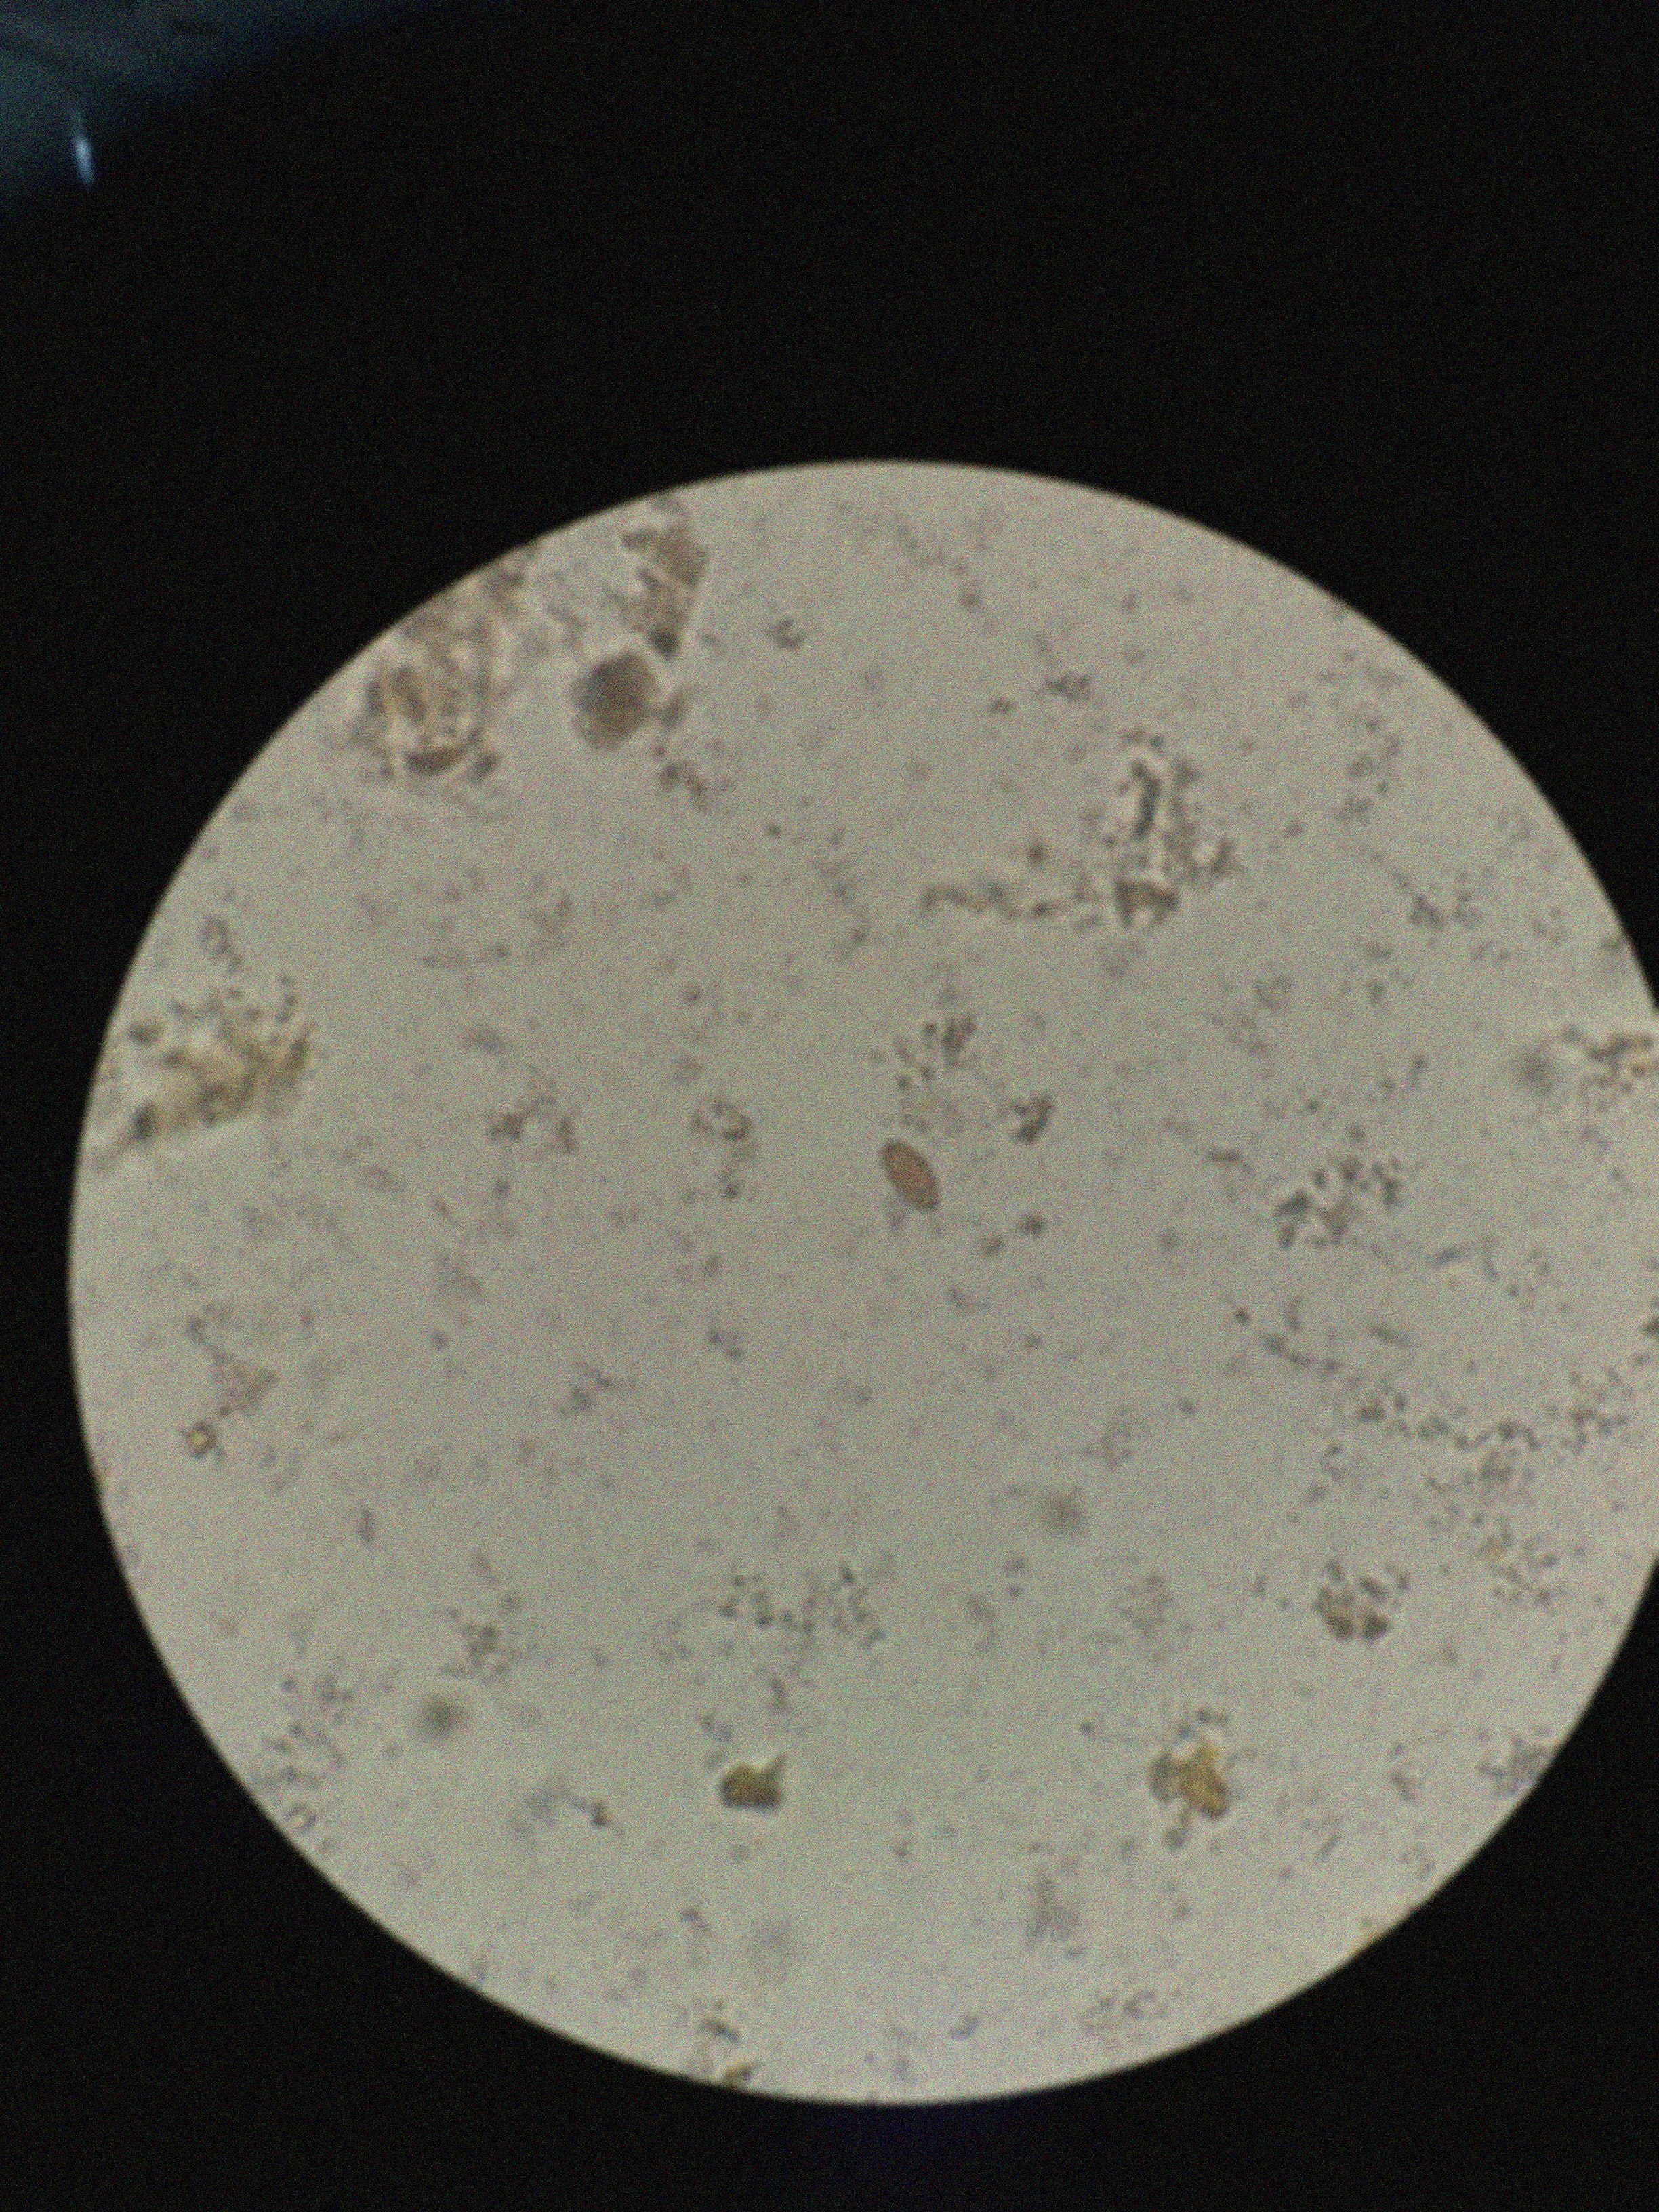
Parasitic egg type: Opisthorchis viverrine